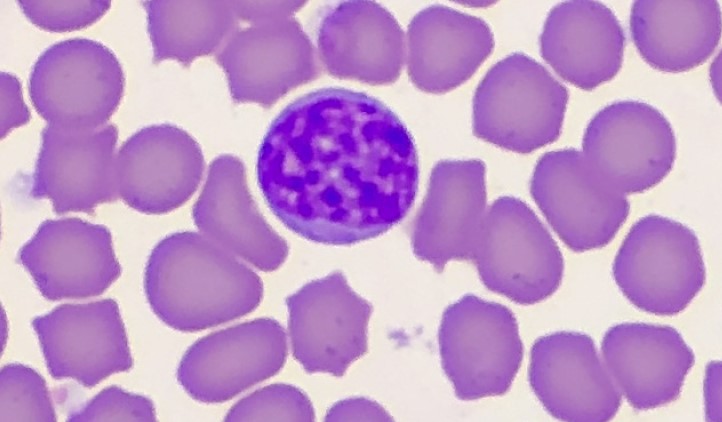
White blood cell type: Lymphocyte